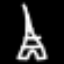
Label: The Eiffel Tower